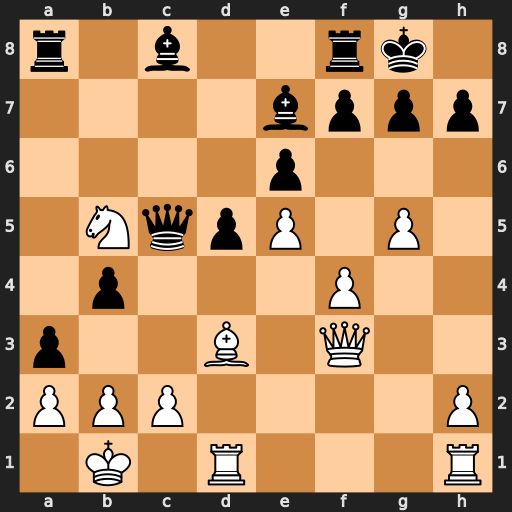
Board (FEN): r1b2rk1/4bppp/4p3/1NqpP1P1/1p3P2/p2B1Q2/PPP4P/1K1R3R
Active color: w
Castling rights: -
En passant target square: -
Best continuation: Bxh7+ Kxh7 Qh5+ Kg8 Rd3 Bxg5 fxg5